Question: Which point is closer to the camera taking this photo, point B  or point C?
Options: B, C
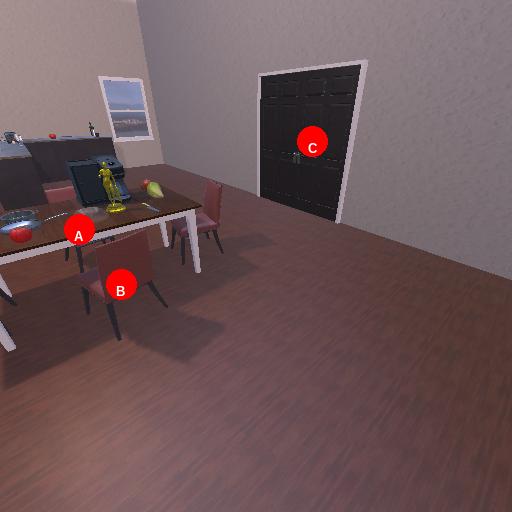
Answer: B